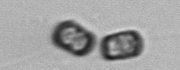
Label: Thalassiosira